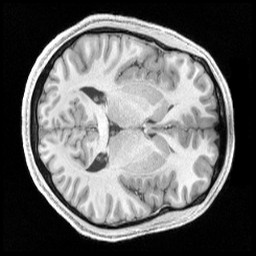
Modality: T1w
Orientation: axial
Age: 21
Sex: male
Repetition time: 2.4 s
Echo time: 0.00222 s